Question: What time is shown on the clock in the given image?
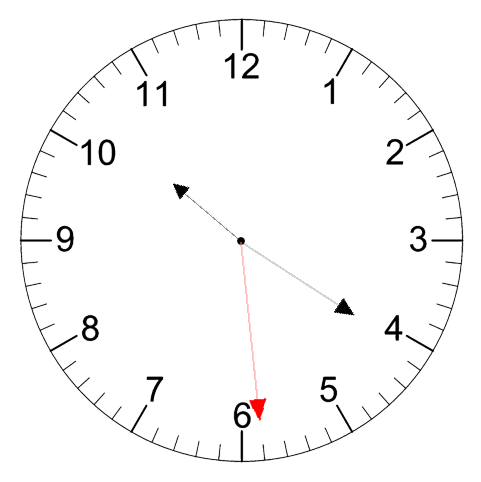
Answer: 10:20:29